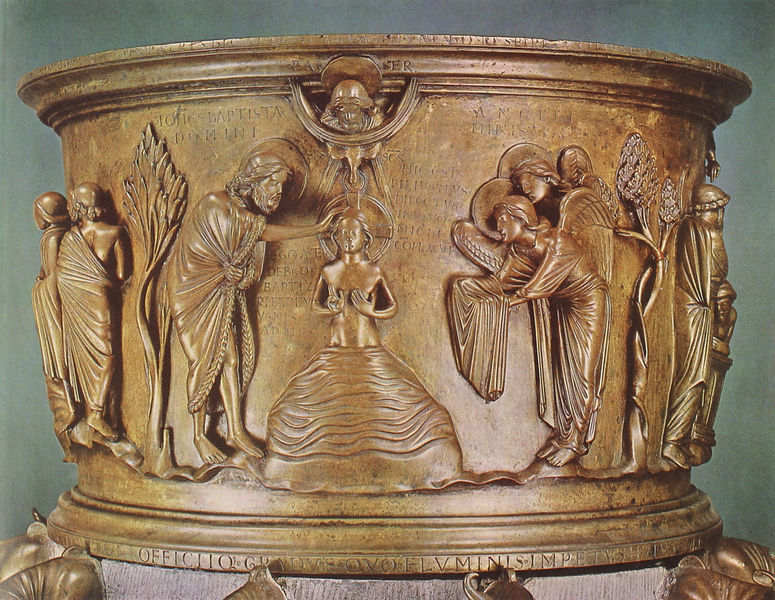
Titel: Taufbecken
Künstler: Reiner von Huy
Standort: Lüttich, St. Bartholomäus (EU - B)
Schlagwörter: baum, gott, himmel, wasser, fluss, szene, bibel, johannes, sockel, stein, taube, täufer, kirche, gewand, rund, engel, relief, schrift, figuren, palme, bronze, foto, gefäß, becken, schlange, heiligenschein, christus, jesus, angels, segen, segnen, heilig, taufe, metal, latein, taufbecken, weihwasser, heiliger geist, gottvater, schift, bornze, trophy, beckn, neutestamentarisch